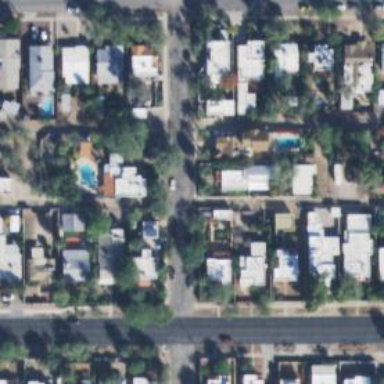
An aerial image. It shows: Alley classified as service road.